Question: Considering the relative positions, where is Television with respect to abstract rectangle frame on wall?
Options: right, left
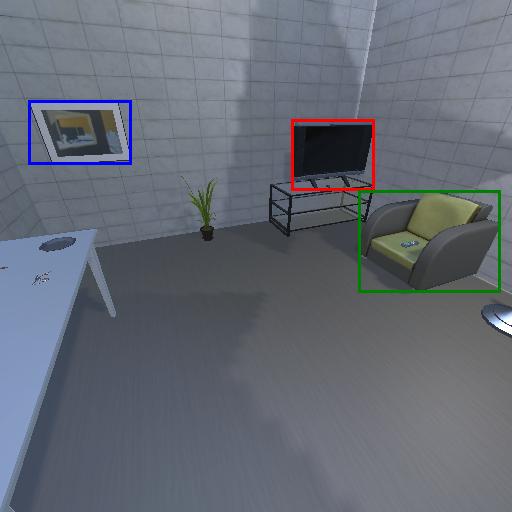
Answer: right